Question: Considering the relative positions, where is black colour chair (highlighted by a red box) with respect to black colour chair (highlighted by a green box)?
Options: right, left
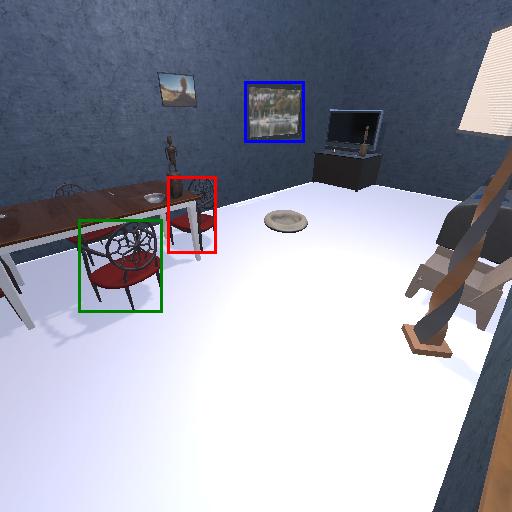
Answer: right